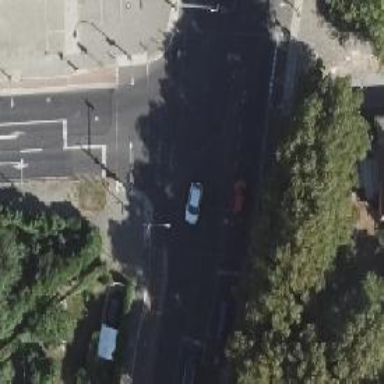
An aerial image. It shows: Asphalt footway with crossing controlled by traffic signals.